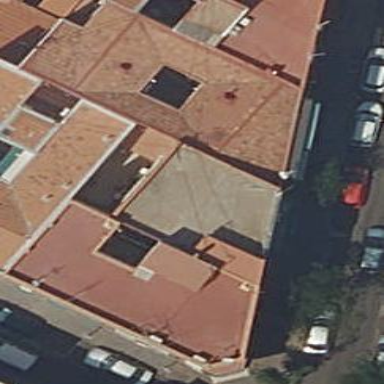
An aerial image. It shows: Image showing building with apartments.